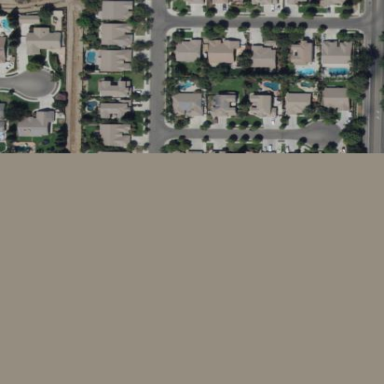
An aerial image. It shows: Single-family residential neighbourhood.